Question: I have to implement this algorithm in Mathematica:

My problem is that I don't really understand the Mathematica syntax because there aren't a lot of useful examples out there. What I have done:
'''
(* Input: 4 Points*)
Array[sx, 4, 0];
Array[sy, 4, 0];
sx[0] = -1;
sy[0] = 0;
sx[1] = 0;
sy[1] = 2;
sx[2] = 1;
sy[2] = 4;
sx[3] = 3;
sy[3] = 32;
P[x,0]:=sy[0];
P[x, k_] :=
P[x, k - 1] + (sy[k] - P[sx[k], k - 1])*
Sum[(x - sx[j])/sx[k] - sx[j], {j, 0, x}];
'''
(I tried to implement the geometric mean but I failed because I can't even calculate the Sum.)
How can I implement the recursion correctly? (an the geometric mean)
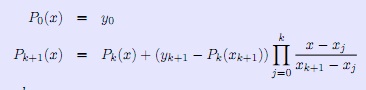
Answer: You can define a function P like this :
'''
P[x_, 0] := sy[0]
P[x_, k_] := P[x, k - 1] + (sy[k] - P[sx[k], k - 1])*
Product[(x - sx[j])/(sx[k] - sx[j]), {j, 0, k - 1}] // Simplify
'''
Setting values 'sx' and 'sy' as you defined above we get :
'''
In[13]:= P[x, 1]
Out[13]= 2 (1 + x)
In[14]:= P[x, 2]
Out[14]= 2 (1 + x)
In[15]:= P[x, 3]
Out[15]= 2 + x + x^3
'''